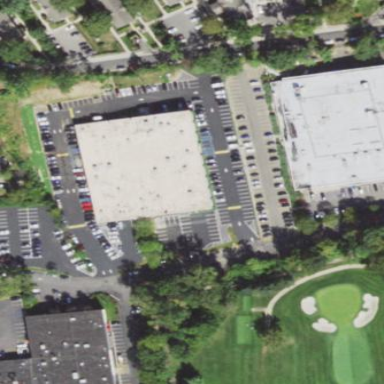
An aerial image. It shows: Commercial building.